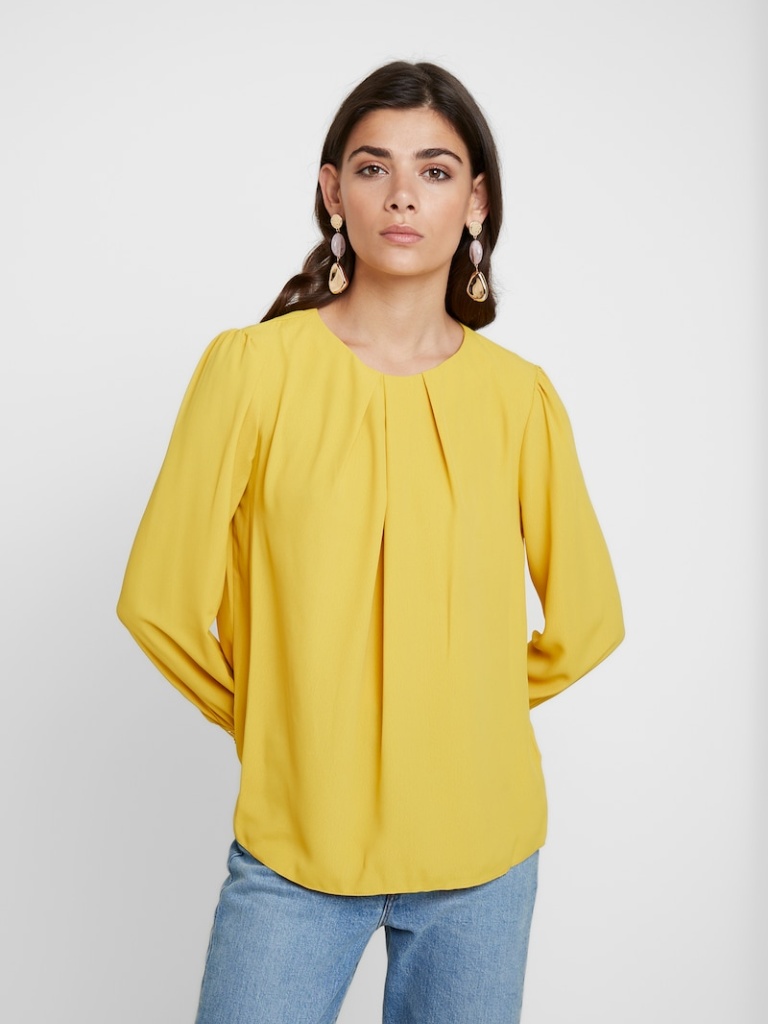
silk relaxed a long-sleeved with the sleeves down hip length Untucked crew blouse